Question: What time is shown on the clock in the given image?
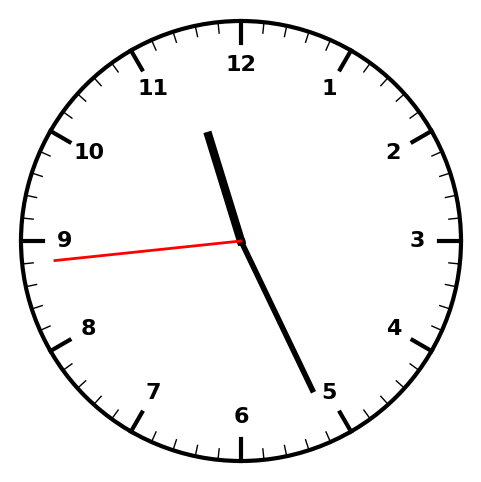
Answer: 11:25:44